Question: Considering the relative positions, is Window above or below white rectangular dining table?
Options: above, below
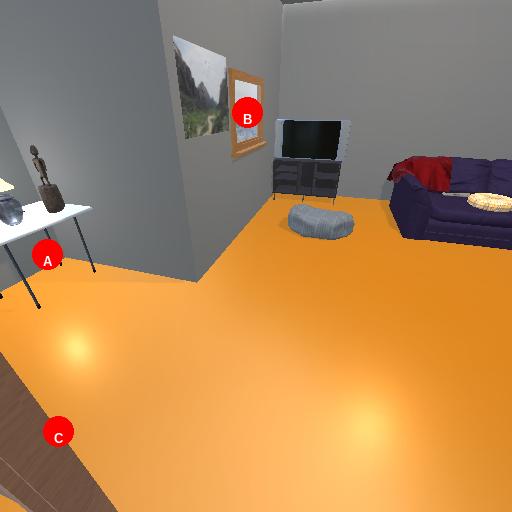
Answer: above